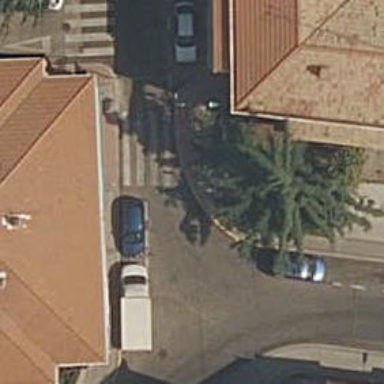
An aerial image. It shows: Footway with zebra crossing.